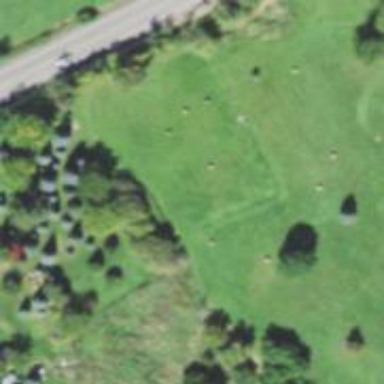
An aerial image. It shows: Cemetery.